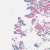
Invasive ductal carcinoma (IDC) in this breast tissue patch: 0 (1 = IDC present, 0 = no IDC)